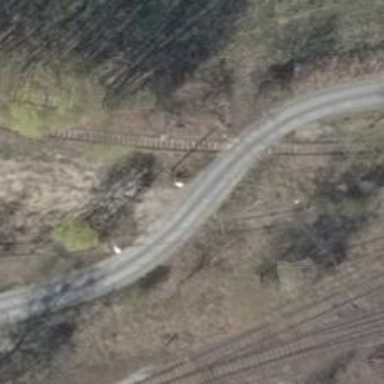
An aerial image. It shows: Level crossing along the railway.